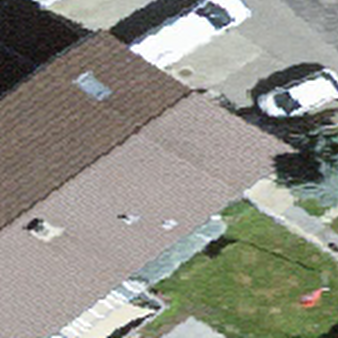
Label: other